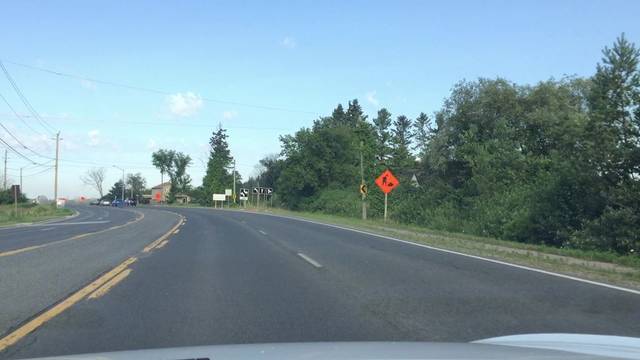
Region: Canada
Coordinates: 43.914, -78.755